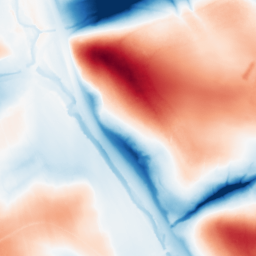
Category: classical
Decomposition family: gaussian_anisotropic
Decomposition parameters: sigma_x: 2
sigma_y: 50
Upsampling method: cubic_mitchell
Upsampling parameters: scale: 8
Upsampling scale: 8